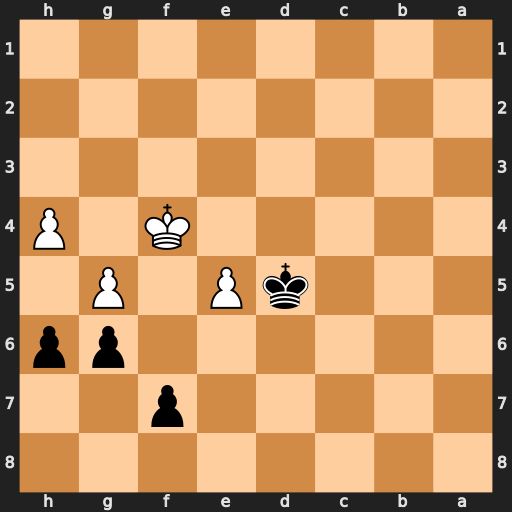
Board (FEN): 8/5p2/6pp/3kP1P1/5K1P/8/8/8
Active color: b
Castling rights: -
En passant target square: -
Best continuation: hxg5+ hxg5 Kd4 e6 fxe6